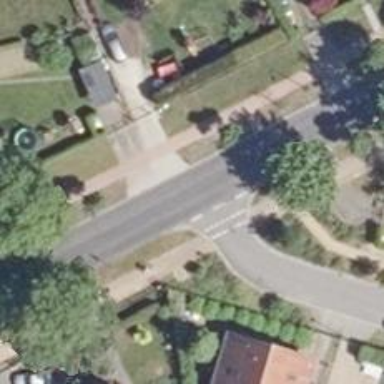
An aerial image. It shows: Secondary road with separate sidewalks on both sides and separate cycleway. The road surface is asphalt.